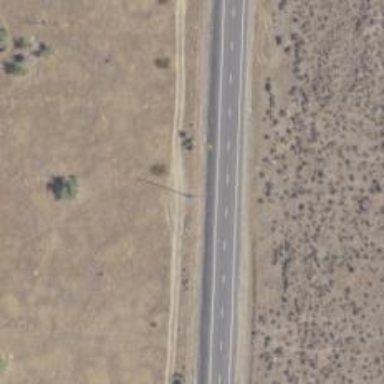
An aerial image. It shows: Power pole.